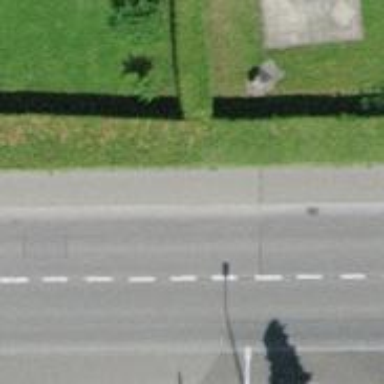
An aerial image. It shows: Hedge barrier.